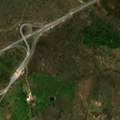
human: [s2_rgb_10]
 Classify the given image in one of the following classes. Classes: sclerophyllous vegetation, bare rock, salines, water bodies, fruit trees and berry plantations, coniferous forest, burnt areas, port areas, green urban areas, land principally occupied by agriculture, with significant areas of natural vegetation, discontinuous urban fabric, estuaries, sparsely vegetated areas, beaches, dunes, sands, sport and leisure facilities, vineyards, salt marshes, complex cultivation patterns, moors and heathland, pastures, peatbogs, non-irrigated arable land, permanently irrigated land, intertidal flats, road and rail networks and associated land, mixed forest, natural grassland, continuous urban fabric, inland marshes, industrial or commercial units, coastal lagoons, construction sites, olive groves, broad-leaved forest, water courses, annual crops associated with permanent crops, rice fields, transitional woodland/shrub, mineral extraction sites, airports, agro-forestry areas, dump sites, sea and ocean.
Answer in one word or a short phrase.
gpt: road and rail networks and associated land, non-irrigated arable land, agro-forestry areas